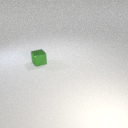
small green metal cube